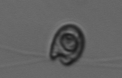
Label: flagellate_morphotype1